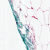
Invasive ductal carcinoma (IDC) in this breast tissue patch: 0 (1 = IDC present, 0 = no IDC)